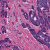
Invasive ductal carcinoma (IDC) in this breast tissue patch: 1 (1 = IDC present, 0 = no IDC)